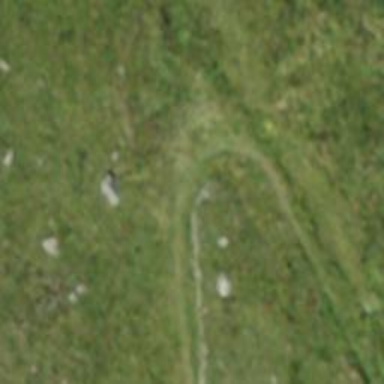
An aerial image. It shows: Path with track type of grade5.